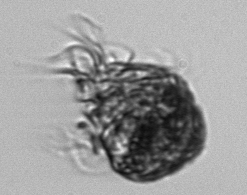
Label: Pelagostrobilidium